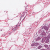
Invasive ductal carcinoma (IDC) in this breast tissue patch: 0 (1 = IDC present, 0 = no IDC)